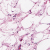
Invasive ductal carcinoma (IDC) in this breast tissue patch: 0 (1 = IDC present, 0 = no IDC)